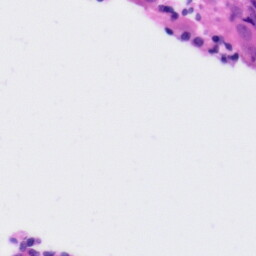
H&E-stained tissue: Tonsil